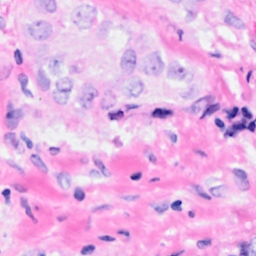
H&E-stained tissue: Breast